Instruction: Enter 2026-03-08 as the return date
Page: home
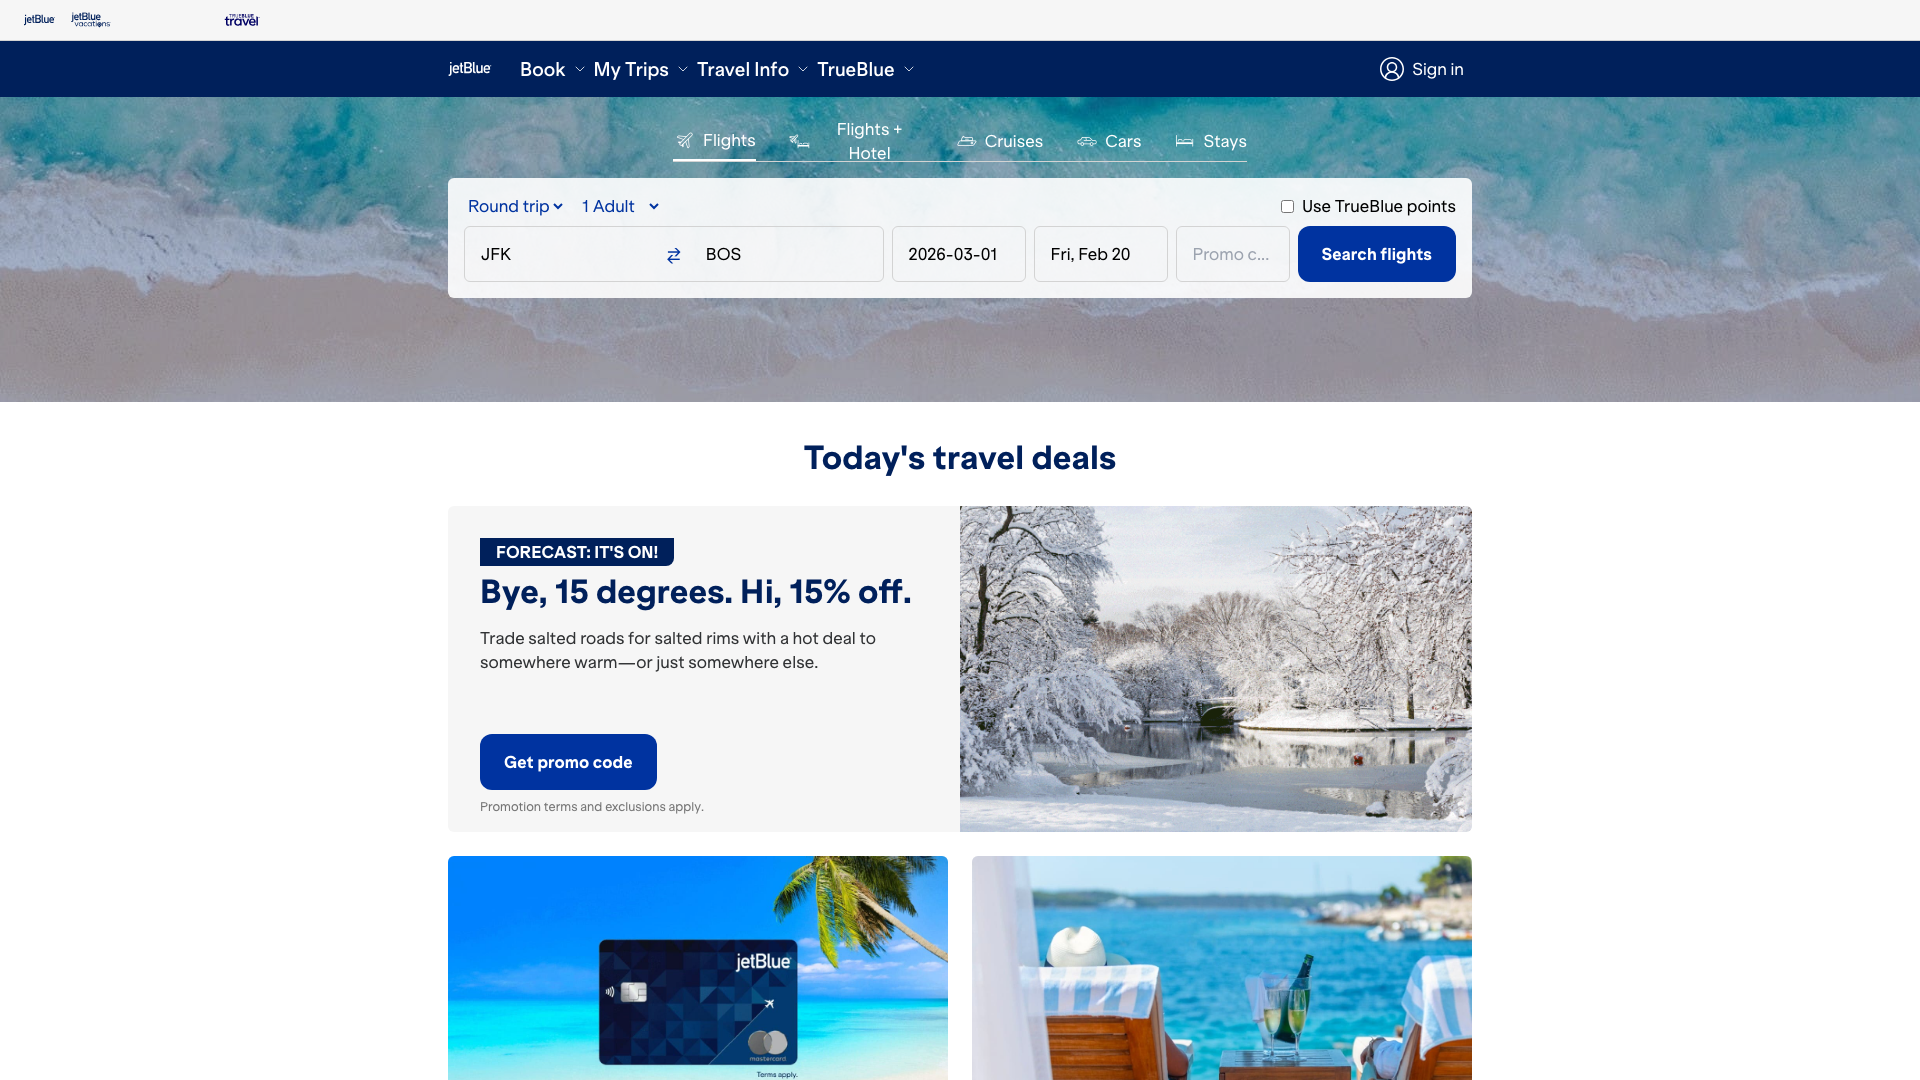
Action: type